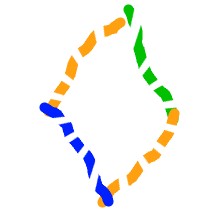
Shape: rhombus